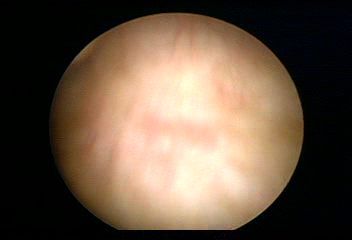
Modality: WLC
Class: Normal mucosa
Bladder cancer association: No